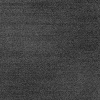
Atmospheric dust classification: dusty